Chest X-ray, PA view. Patient: 65 years old, sex F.
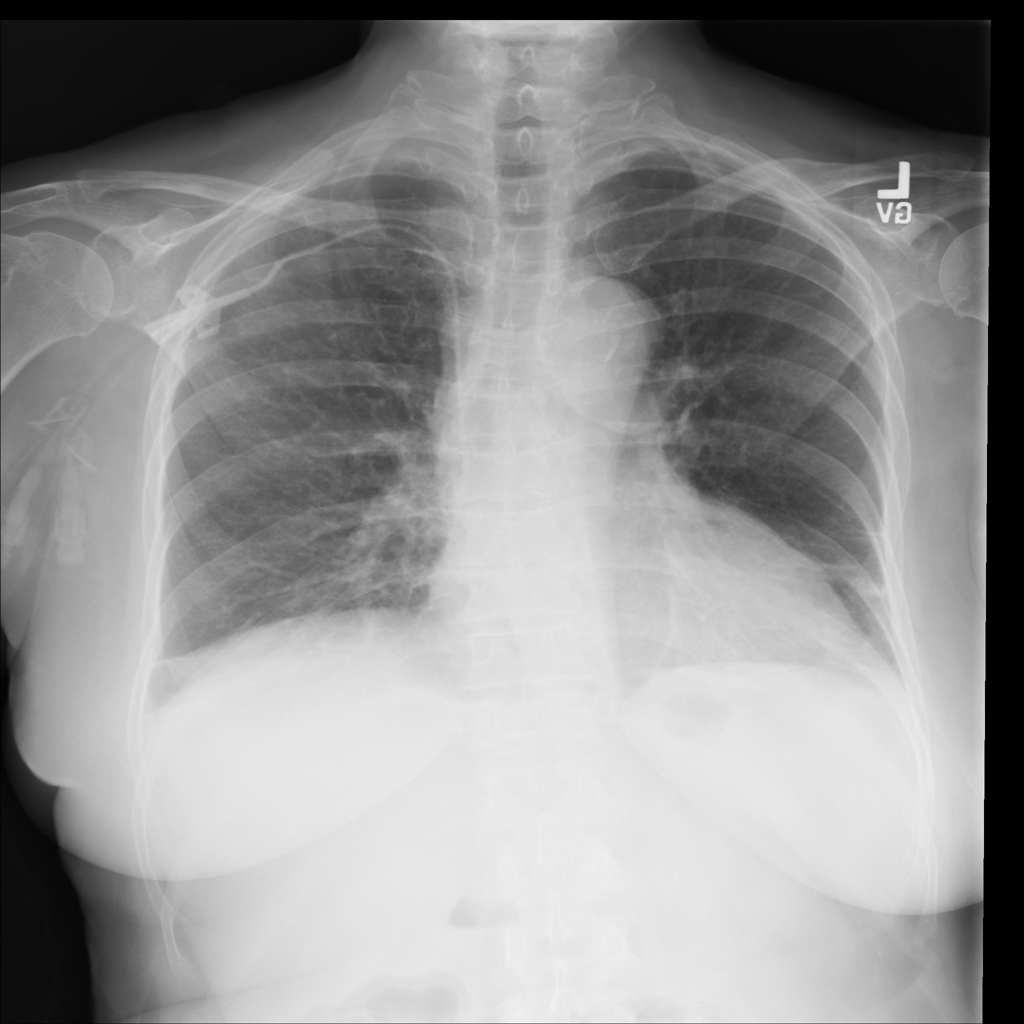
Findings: No Finding